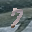
Label: 7